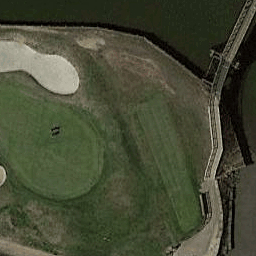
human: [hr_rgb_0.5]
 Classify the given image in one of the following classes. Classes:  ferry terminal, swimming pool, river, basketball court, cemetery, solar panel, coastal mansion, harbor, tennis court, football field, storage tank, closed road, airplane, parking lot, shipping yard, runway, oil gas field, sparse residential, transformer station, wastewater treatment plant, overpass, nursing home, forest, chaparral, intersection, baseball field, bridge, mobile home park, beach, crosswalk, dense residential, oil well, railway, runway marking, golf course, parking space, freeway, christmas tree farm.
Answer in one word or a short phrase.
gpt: golf course